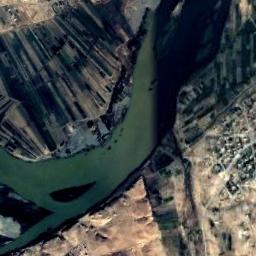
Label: river